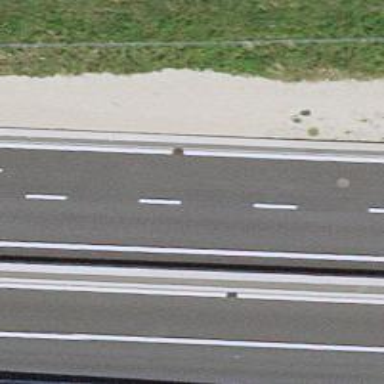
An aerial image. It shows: Trunk link highway.